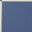
Piece: xx